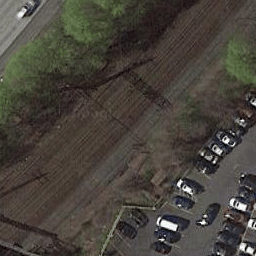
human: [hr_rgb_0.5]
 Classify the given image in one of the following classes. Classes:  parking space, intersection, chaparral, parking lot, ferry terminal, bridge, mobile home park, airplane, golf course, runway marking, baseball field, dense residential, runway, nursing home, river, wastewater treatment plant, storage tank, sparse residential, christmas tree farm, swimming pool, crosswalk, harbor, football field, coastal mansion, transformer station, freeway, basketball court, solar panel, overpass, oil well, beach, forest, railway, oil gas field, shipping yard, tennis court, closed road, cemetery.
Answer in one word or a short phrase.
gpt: railway